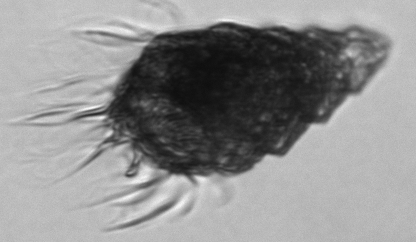
Label: Laboea_strobila